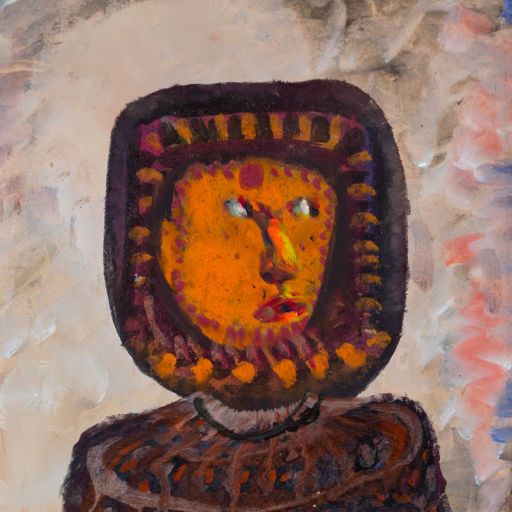
Background: Roy_Bahadur, Head And Neck Side: Doll_w_Hair, Face Side: An_Impression, Bust: Hypocrite, Hair Side: Blank, Head Accessory: Blank, Second Necklace: Blank, Necklace: Orphan, Baby: Blank